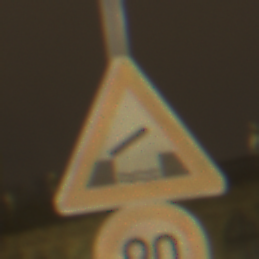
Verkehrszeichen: BeweglicheBruecke
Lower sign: Geschwindigkeit90
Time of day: Night
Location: Outdoor (Urban)
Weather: Overcast
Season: NotSpecified
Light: Artificial